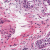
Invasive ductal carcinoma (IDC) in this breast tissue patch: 0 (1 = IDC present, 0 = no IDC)